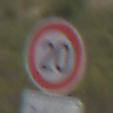
Verkehrszeichen: Geschwindigkeit20
Zusatzzeichen unten: HinweiseAufGefahrenDurchVerbaleAngabe11
Umgebung: Outdoor, Nature
Tageszeit: Midday
Wetter: Overcast
Licht: Natural
Jahreszeit: NotSpecified
Kontrast: LowContrast